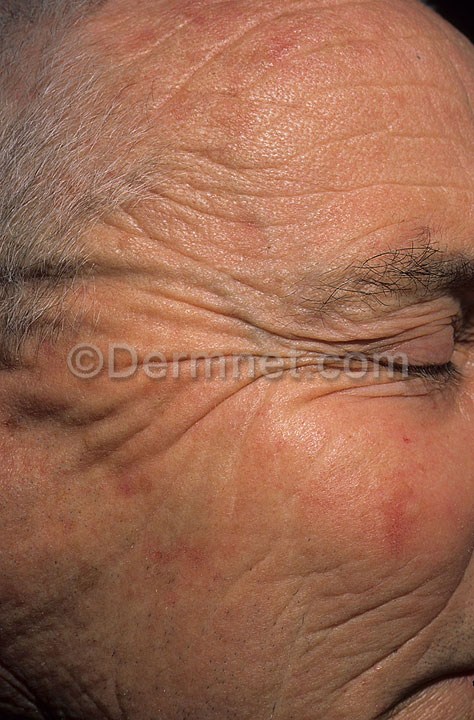
Disease: Light Diseases and Disorders of Pigmentation